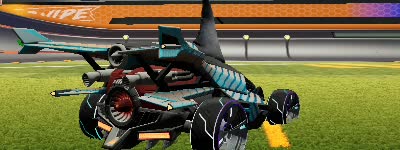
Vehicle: aftershock